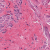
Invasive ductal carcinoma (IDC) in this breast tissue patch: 0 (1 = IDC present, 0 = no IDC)